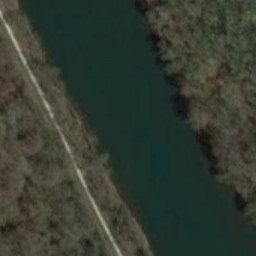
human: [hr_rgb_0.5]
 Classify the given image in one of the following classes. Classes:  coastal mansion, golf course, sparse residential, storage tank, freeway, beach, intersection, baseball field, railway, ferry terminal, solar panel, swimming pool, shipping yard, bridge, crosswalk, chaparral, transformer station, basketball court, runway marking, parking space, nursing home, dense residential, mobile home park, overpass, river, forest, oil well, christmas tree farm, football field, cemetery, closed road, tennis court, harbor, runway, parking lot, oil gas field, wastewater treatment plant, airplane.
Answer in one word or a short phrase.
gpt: river